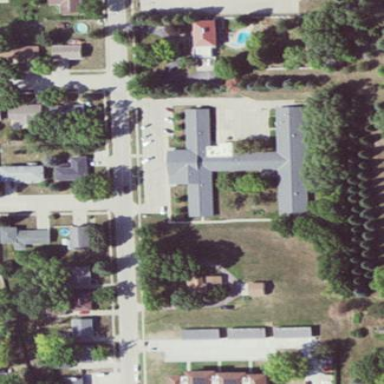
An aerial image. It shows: Building that serves as nursing home.